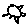
Label: sun